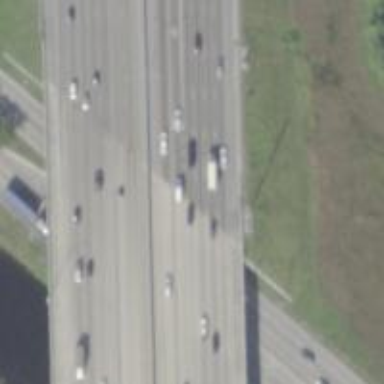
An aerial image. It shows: Bridge over motorway.